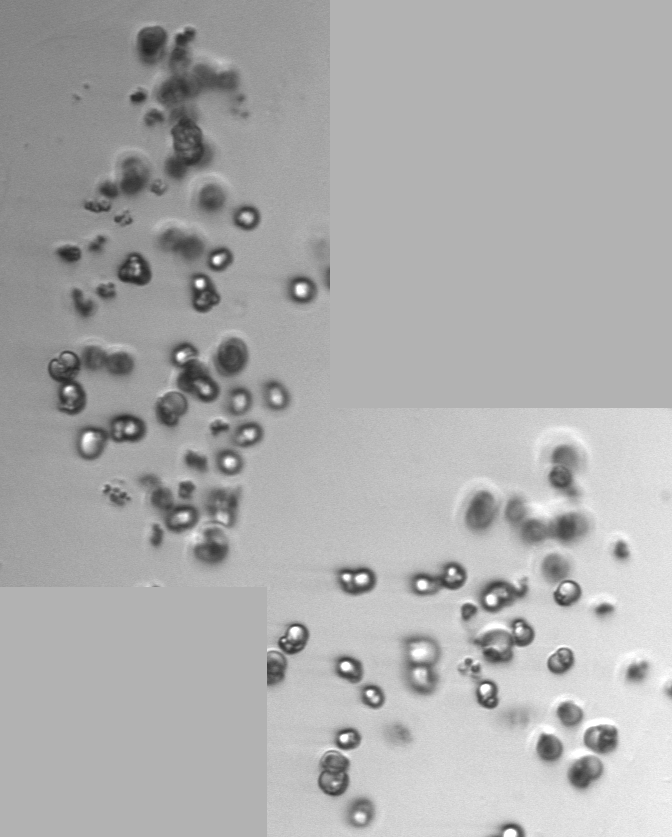
Label: Phaeocystis